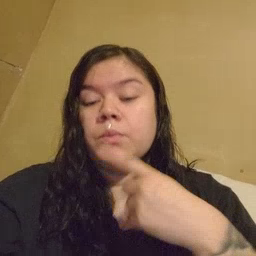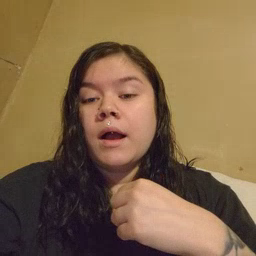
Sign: red